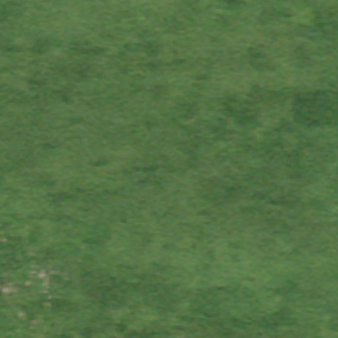
Label: other